Question: I created a shape. It will be a room.
here is the code:
'''
room = new Sprite();
room.graphics.beginFill(0xFFFF00, 1);
room.graphics.moveTo(0, 0);
room.graphics.lineTo(0, 500);
room.graphics.lineTo(500, 500);
room.graphics.lineTo(500, 250);
room.graphics.lineTo(300, 250);
room.graphics.lineTo(300, 0);
room.graphics.endFill();
addChild(room);
'''
and i have a red rectangle at the middle. I wanna know which wall and two point is close to this rectangle. For example: in this screenshot left wall is nearest.
Thank you
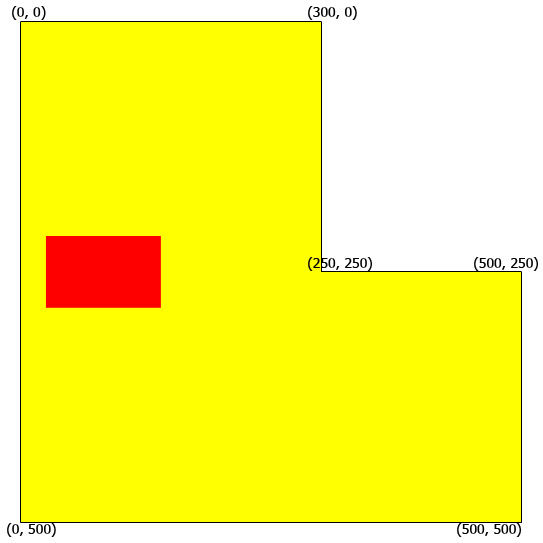
Answer: This is not an actionscript question at all. You need just an algorithm.
Simple solution: find center of the object and then use any line distance algorithm you can find to check this center point distance to all room edges.
For example this: <URL>